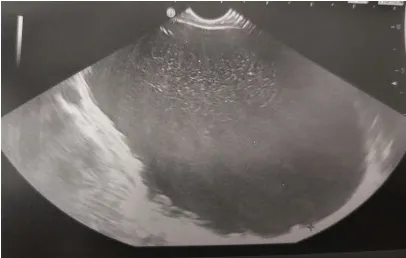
Echoendoscopy.
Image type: radiology (ultrasound)